Interaction volume radius: 10 \u00c5
Interaction volume height: 10 \u00c5
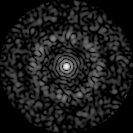
Disorder parameter: 0.826